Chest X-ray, AP view. Patient: 69 years old, sex M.
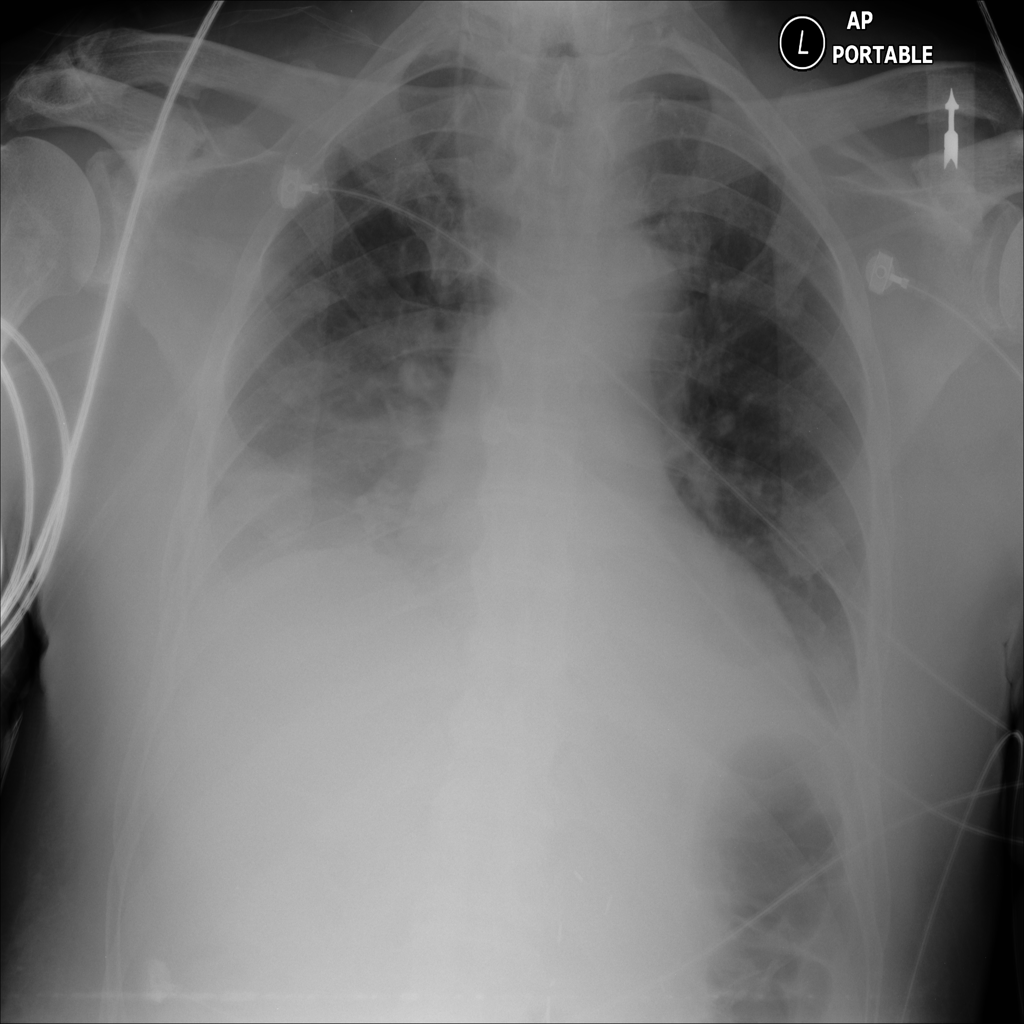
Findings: Atelectasis, Effusion